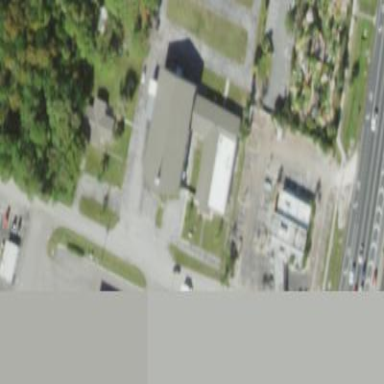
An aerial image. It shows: Building serving as place of worship.